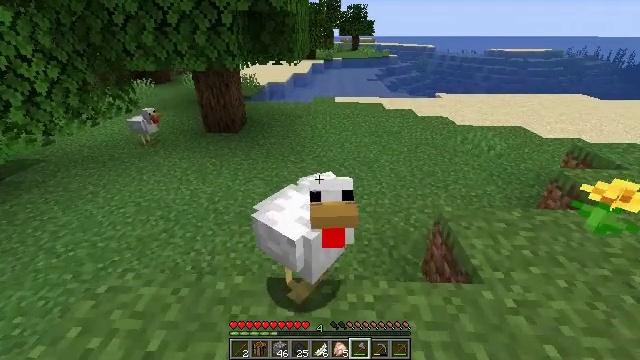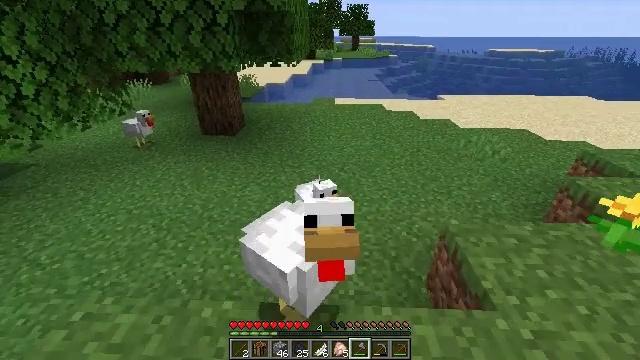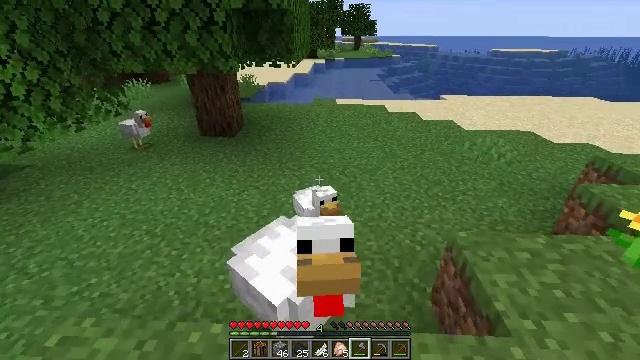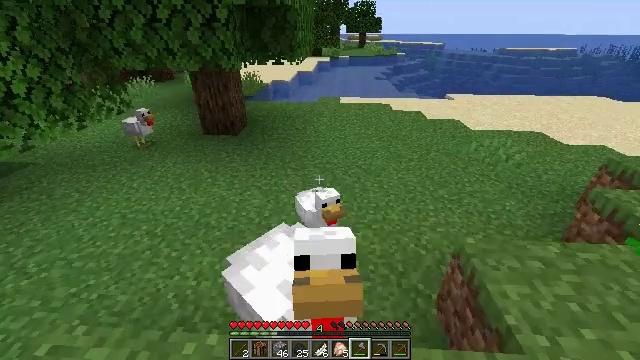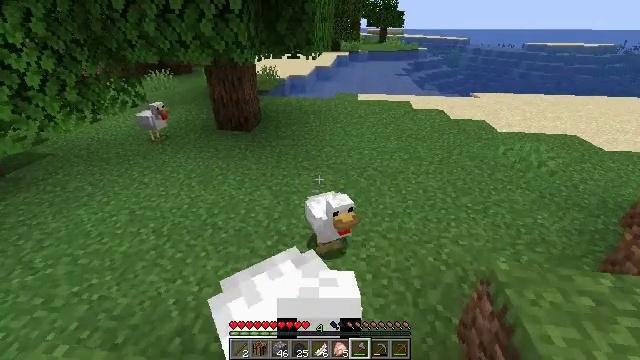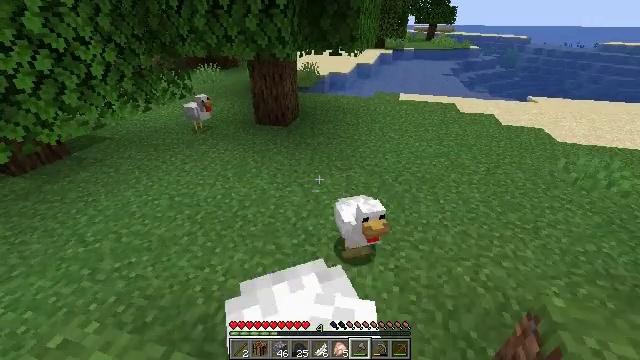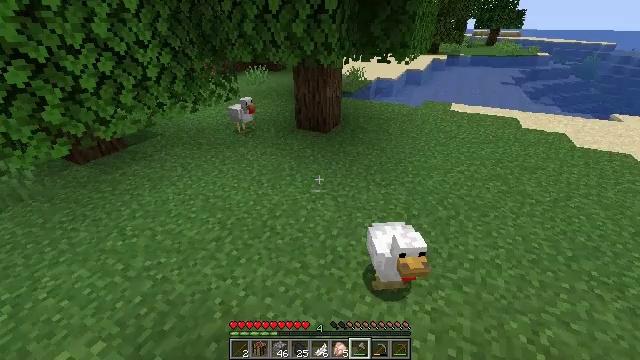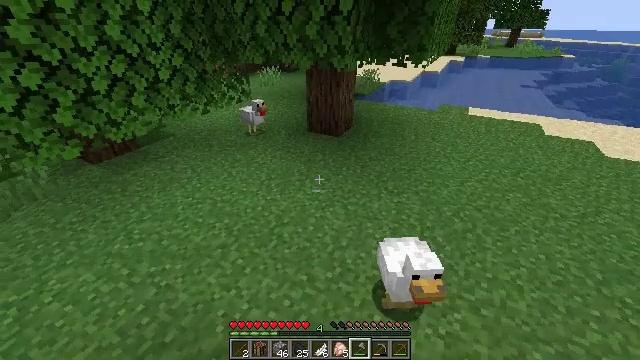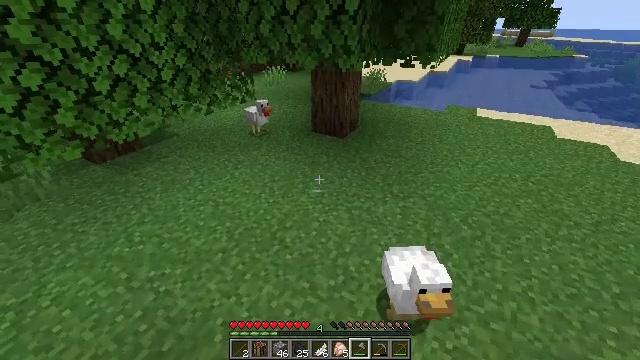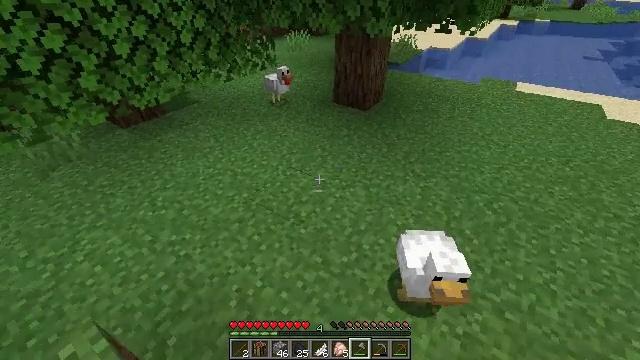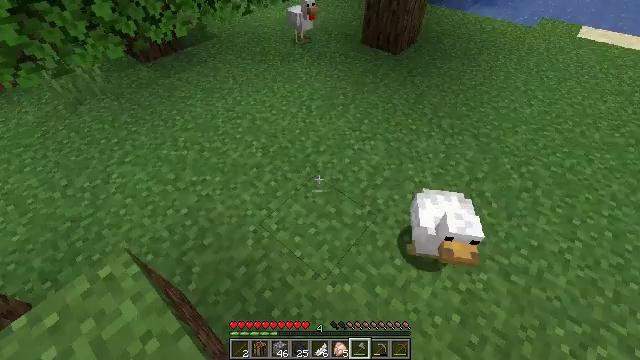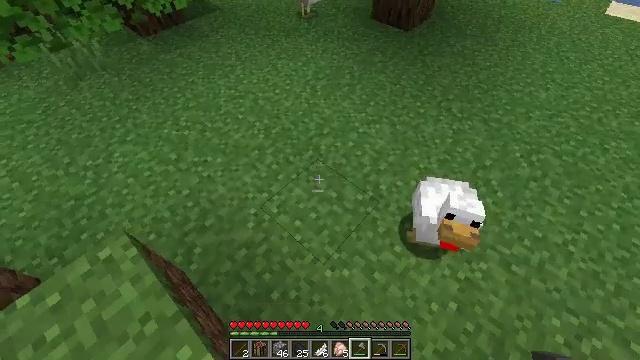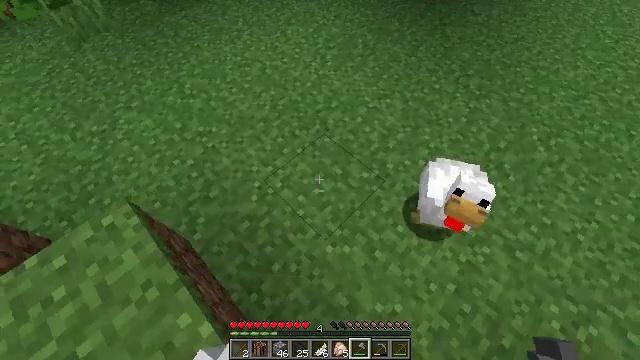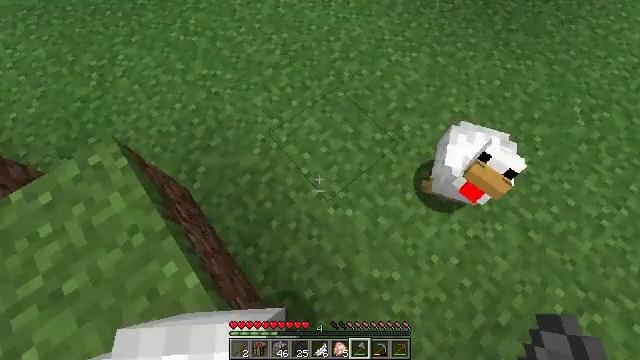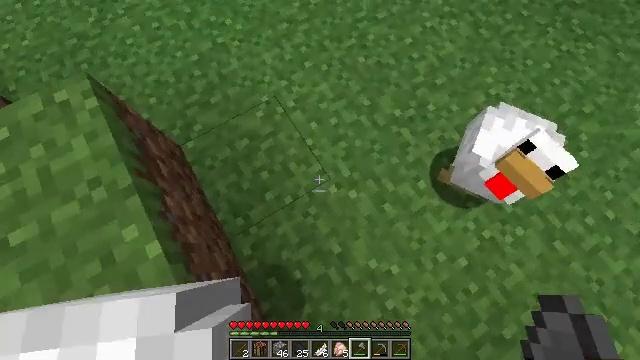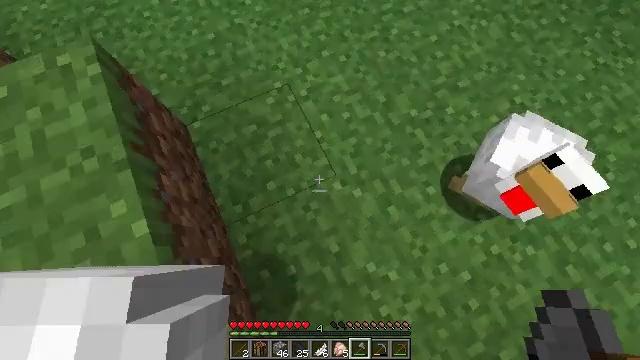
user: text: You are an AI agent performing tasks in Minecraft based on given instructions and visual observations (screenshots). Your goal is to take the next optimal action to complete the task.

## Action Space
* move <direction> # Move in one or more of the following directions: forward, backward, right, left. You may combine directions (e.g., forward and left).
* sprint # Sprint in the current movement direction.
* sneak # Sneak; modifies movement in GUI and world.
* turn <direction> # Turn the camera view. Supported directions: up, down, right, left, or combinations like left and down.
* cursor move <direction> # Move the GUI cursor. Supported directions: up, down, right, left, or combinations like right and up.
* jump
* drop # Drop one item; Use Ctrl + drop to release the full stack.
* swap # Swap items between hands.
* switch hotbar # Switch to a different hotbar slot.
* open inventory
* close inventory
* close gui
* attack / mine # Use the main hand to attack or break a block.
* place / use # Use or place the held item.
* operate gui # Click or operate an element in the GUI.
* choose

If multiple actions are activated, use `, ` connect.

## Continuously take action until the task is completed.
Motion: motion action
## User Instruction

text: Hunt a chicken.
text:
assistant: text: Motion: move forward
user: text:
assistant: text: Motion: move forward
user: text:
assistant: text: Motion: move forward
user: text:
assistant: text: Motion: move forward, turn left and down
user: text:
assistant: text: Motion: move forward, turn left
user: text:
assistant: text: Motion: move forward, turn left
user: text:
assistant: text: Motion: move forward, turn left
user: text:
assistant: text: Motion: turn left
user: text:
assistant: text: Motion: turn left and down
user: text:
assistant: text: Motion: turn left and down
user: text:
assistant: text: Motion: turn left and down
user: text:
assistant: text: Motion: turn left and down
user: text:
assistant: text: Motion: turn left and down
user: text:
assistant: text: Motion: turn left and down
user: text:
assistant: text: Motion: turn left and down
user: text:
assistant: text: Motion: turn left
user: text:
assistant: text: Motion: turn left and up
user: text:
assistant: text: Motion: turn left and up
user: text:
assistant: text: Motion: turn left and up
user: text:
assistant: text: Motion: turn left and up
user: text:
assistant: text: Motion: turn left and up
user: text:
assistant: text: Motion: turn left and up
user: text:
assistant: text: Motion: turn left and up
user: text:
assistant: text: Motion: turn left and up
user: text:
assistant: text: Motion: turn up
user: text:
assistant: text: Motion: turn up
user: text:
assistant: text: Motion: no_op
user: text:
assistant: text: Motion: turn right and down
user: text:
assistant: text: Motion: turn right and down
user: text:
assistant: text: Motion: turn right and down